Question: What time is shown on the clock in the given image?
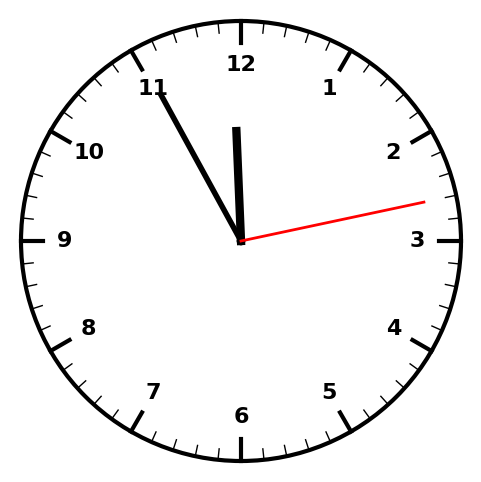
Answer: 11:55:13